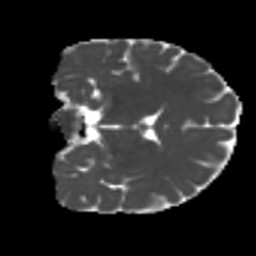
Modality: MD
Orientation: coronal
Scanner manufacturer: siemens
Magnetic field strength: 3 T
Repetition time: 4 s
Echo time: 0.0594 s